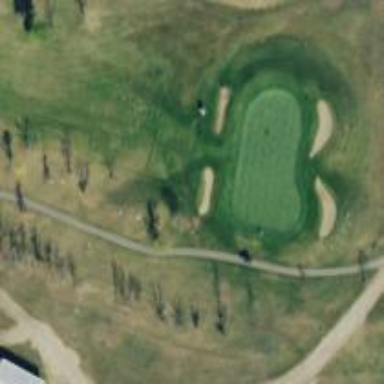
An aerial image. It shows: Pathway for golf carts.